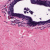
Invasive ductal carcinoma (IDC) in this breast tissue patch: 0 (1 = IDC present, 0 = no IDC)